Interaction volume radius: 10 \u00c5
Interaction volume height: 10 \u00c5
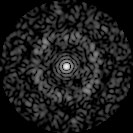
Disorder parameter: 0.8411